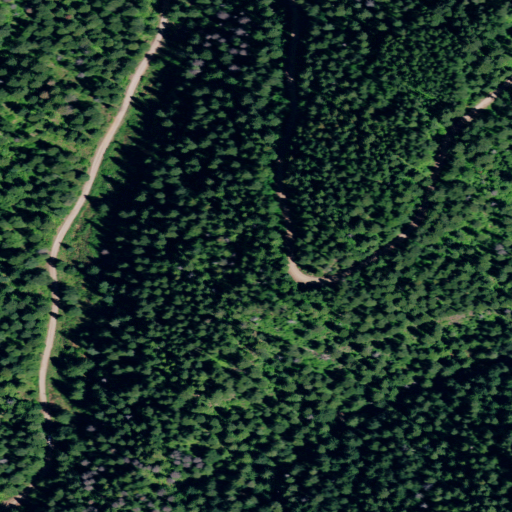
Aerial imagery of valley in Idaho named Mountain Gulch containing only evergreen forest